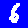
Digit: 6